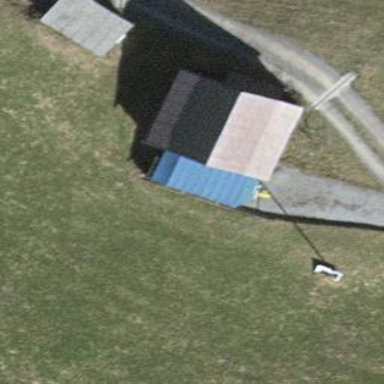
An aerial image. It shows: Shed building.